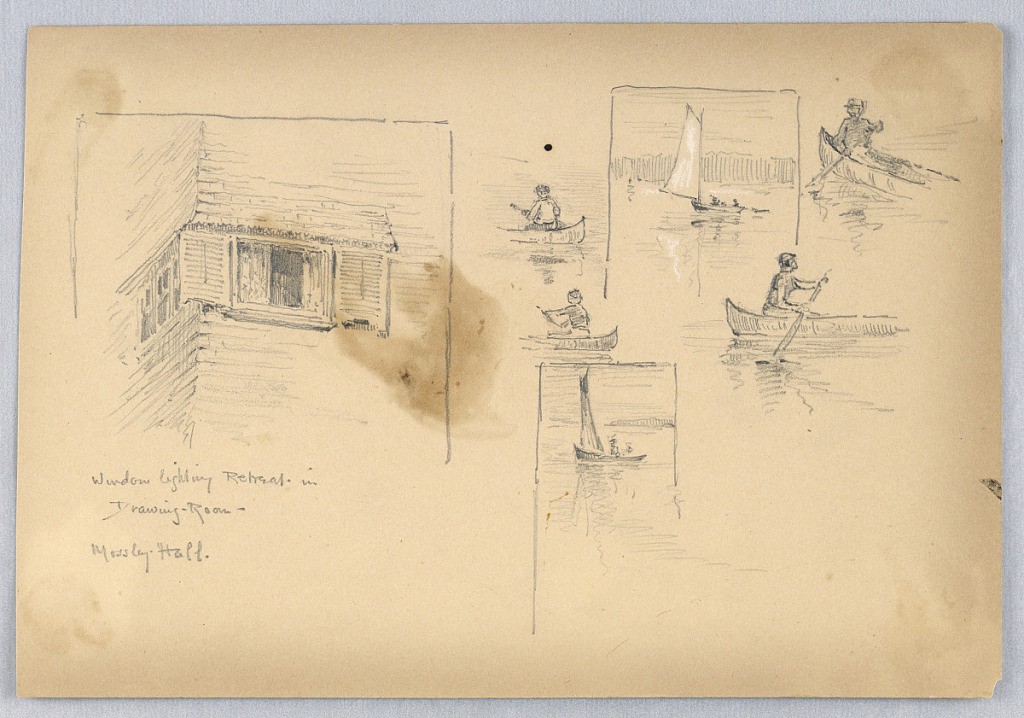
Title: Sketch of People Canoeing and Window
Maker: Arnold William Brunner, American, 1857–1925
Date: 1883
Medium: Graphite on light brown paper
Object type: Drawing
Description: Left, corner of house, window in Mossley Hall. Right, sketches of people canoeing and sailing,